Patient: sex M, age 85
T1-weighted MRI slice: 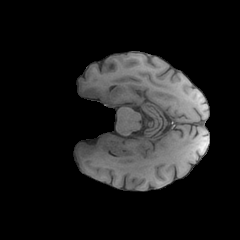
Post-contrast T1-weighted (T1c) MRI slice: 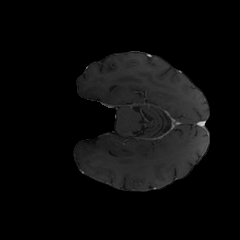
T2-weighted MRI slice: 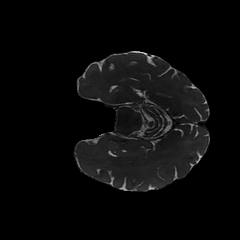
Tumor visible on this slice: no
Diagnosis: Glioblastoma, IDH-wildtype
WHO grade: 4